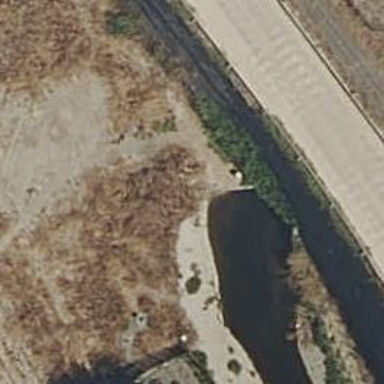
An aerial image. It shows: Culvert underpass for canal.